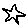
Label: star